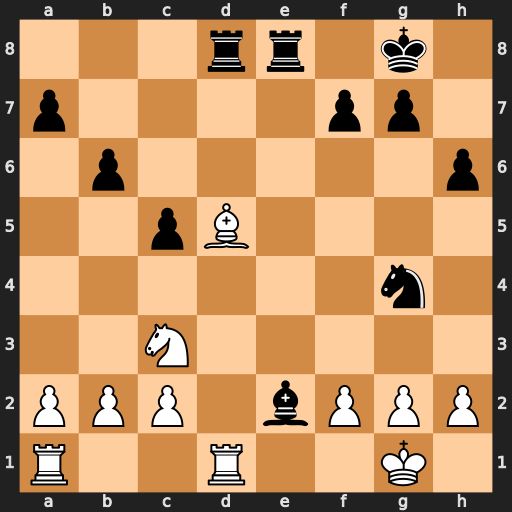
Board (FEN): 3rr1k1/p4pp1/1p5p/2pB4/6n1/2N5/PPP1bPPP/R2R2K1
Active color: w
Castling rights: -
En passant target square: -
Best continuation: Nxe2 Rxd5 Rxd5